Chest X-ray:
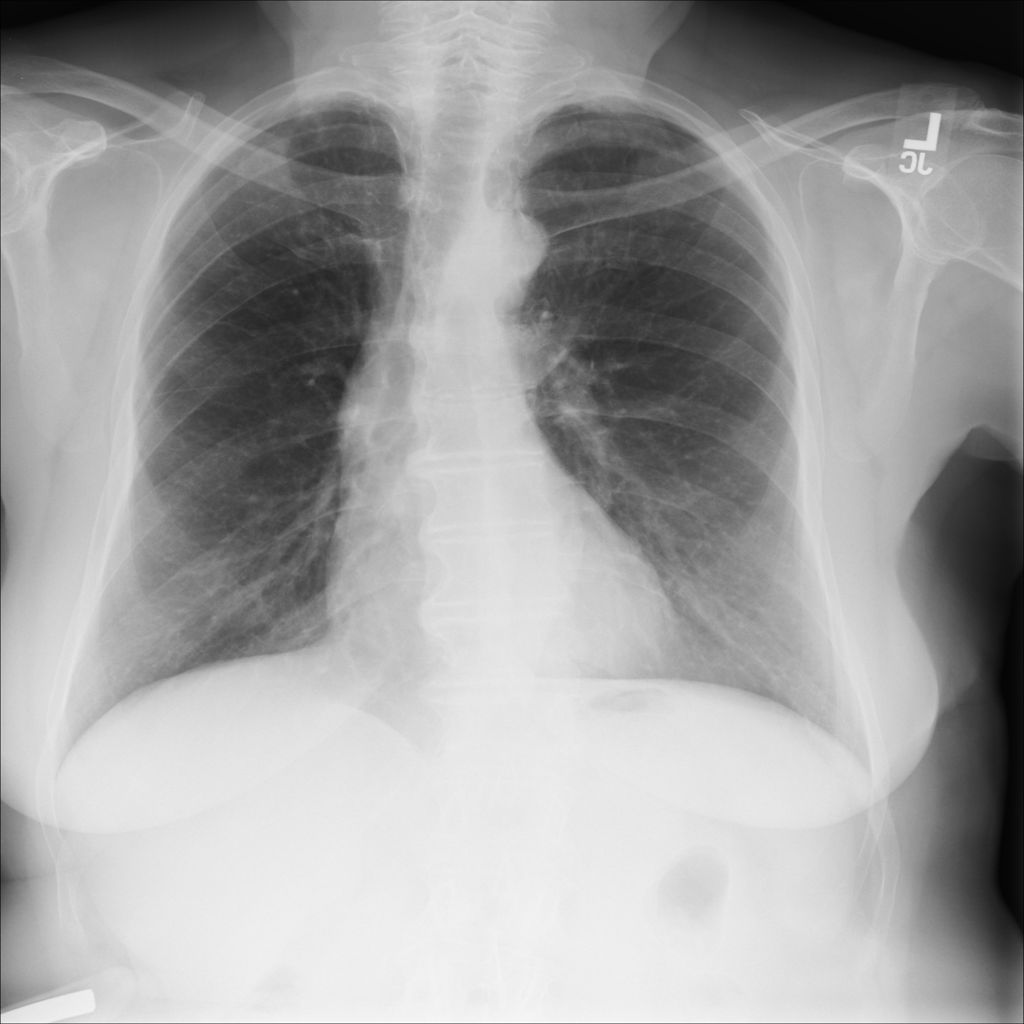
Findings: Fibrosis
No abnormal finding: no